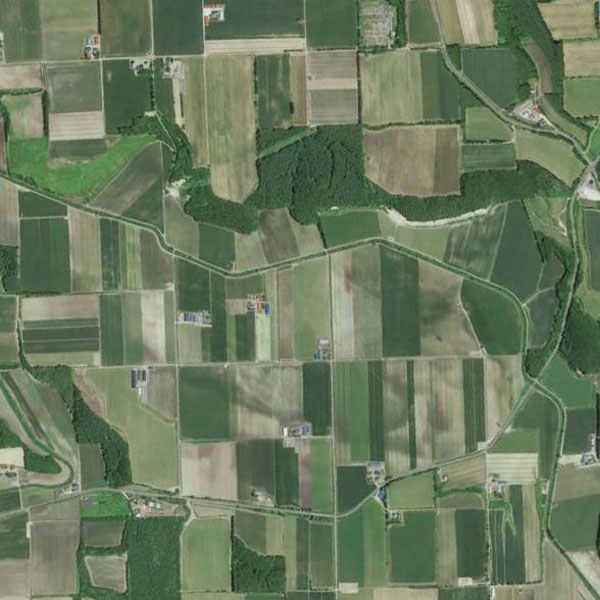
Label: Farmland